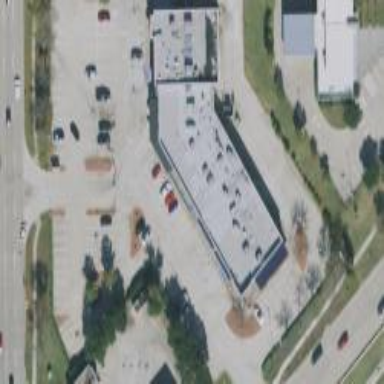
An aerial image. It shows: Retail building.